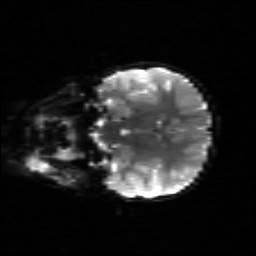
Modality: sbref
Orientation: coronal
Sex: female
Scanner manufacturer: siemens
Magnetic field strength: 3 T
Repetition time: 5 s
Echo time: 0.071 s